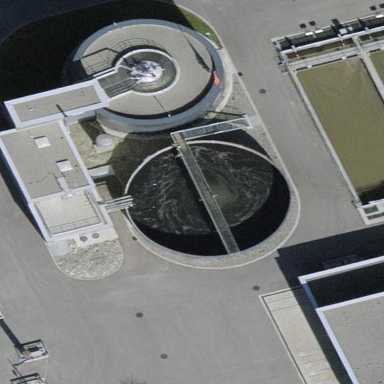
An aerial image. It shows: Sewage reservoir.